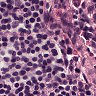
Metastatic tissue present: no